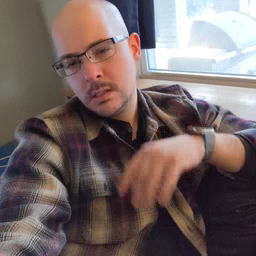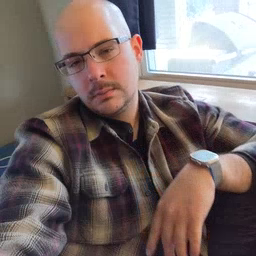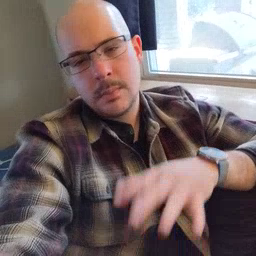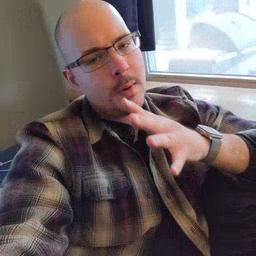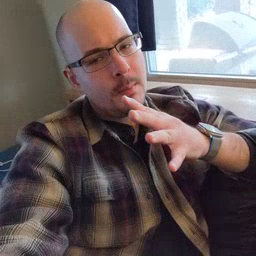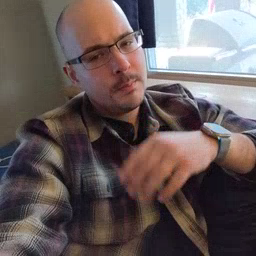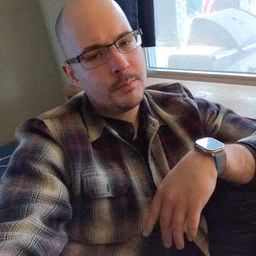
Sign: mom